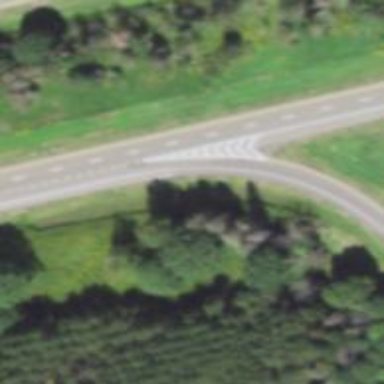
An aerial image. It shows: Asphalt motorway link.